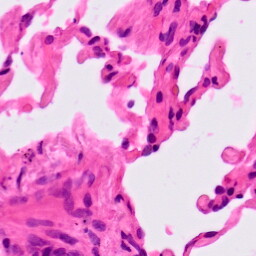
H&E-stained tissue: Lung